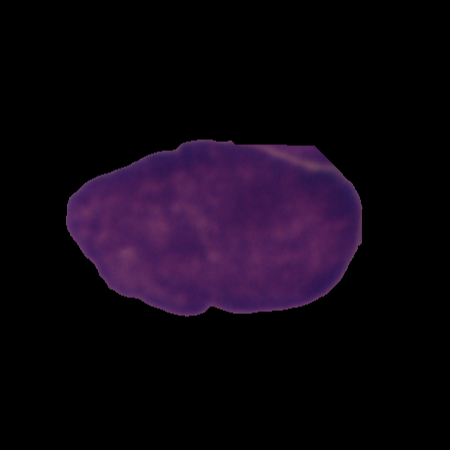
Label: cancer